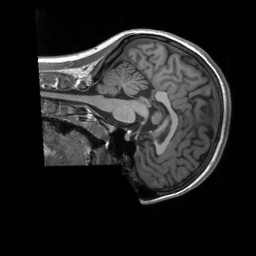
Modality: T1w
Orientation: sagittal
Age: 21
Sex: female
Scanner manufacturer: siemens
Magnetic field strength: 3 T
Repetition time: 2.3 s
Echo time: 0.00232 s